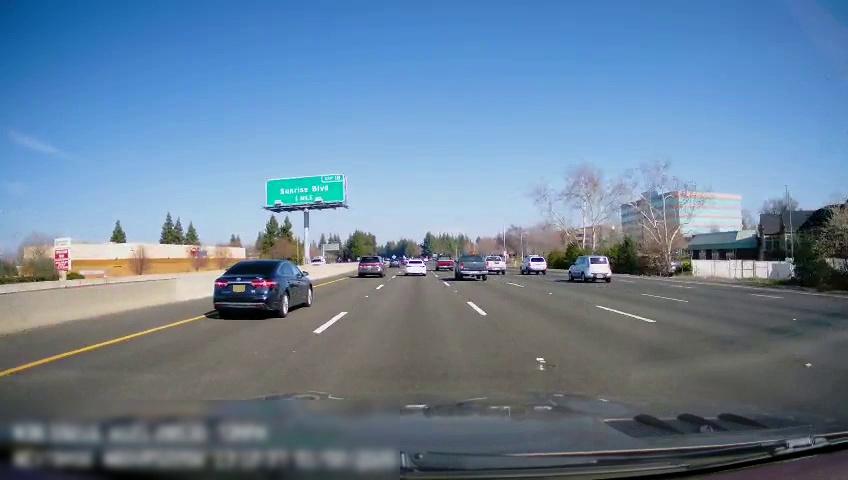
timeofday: Day
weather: Sunny
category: Drivable Space
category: Vehicles | Van
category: Drivable Space
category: Vehicles | Truck
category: Vehicles | Car
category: Vehicles | Truck
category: Vehicles | Truck
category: Vehicles | SUV
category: Vehicles | Car
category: Vehicles | SUV
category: Vehicles | Car
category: Vehicles | Car
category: Lanes | Alternate Lane
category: Lanes | Alternate Lane
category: Lanes | Alternate Lane
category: Lanes | Alternate Lane
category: Lanes | Current Lane
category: Lanes | Current Lane
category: Lanes | Alternate Lane
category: Traffic | Signs